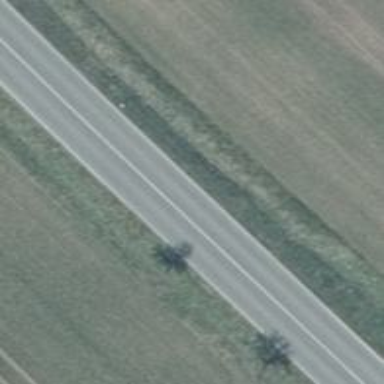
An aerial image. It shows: Primary highway.